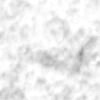
Label: no_change